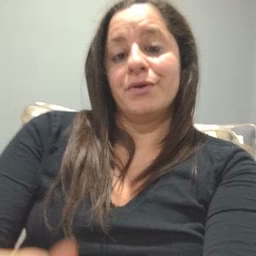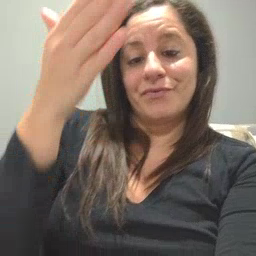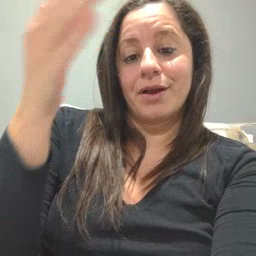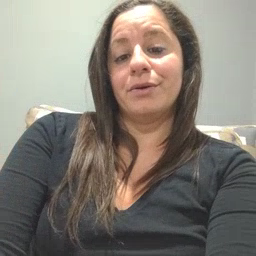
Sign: flag